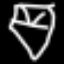
Label: diamond